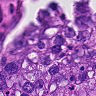
Metastatic tissue present: yes